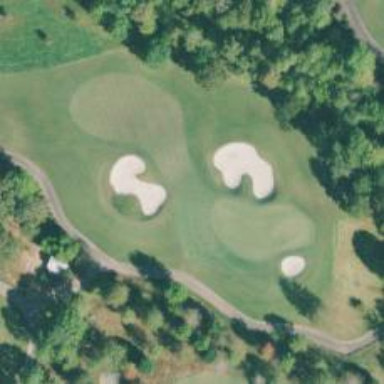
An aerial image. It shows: View of golf hole.